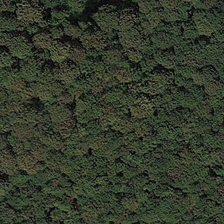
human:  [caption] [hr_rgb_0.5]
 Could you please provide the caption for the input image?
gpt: this piece of the green forest is dense .

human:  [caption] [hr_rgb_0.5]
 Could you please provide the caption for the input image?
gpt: many green trees form a piece of forest .

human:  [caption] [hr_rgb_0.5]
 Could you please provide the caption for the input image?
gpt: this piece of the forest is green and dense .

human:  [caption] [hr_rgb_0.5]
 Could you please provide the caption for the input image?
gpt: many green trees form a piece of forest .

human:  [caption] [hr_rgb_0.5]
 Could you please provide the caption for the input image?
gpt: this piece of the forest is green and dense .